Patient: sex M, age 73
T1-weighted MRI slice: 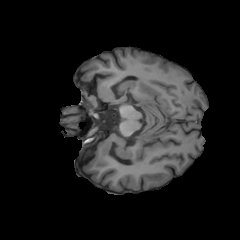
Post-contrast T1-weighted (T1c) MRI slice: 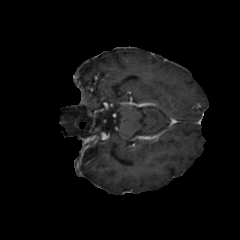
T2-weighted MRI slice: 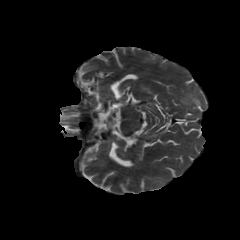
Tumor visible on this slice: no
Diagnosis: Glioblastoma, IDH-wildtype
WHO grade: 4